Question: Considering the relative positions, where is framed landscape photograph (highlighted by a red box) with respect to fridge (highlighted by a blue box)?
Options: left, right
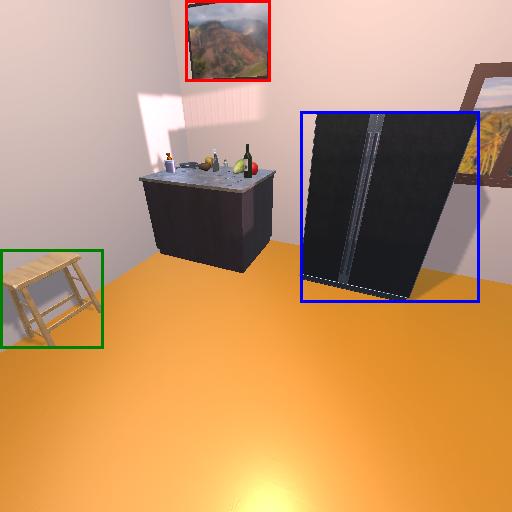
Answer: left